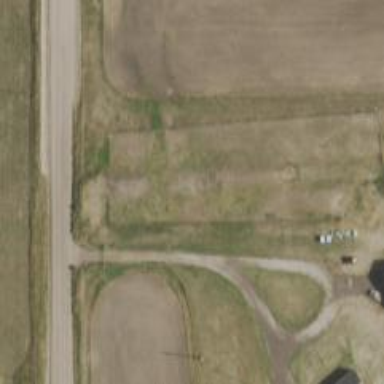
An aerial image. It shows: Driveway leading to service road.